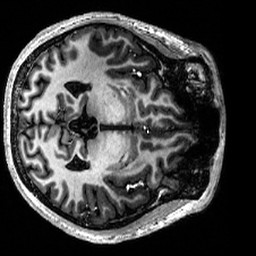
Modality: T1w
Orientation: axial
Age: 20
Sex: male
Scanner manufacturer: siemens
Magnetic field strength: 6.98 T
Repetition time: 6 s
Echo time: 0.00299 s